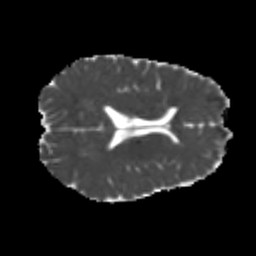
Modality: MD
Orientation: axial
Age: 22
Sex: male
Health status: healthy
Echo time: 0.074 s